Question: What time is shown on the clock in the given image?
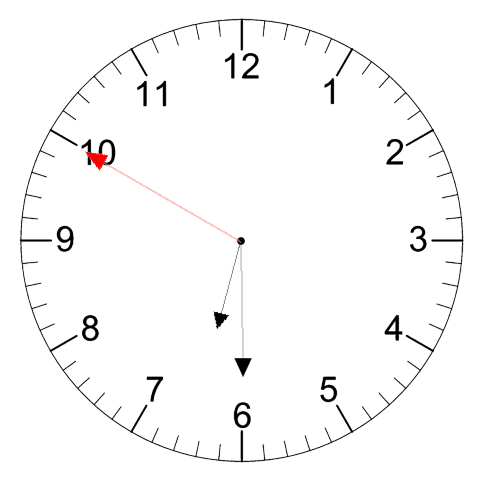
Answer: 06:29:50